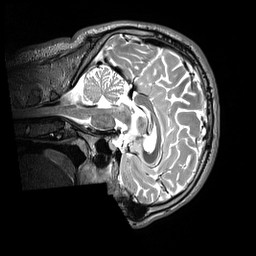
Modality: T2w
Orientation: sagittal
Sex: male
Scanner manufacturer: siemens
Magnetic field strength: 3 T
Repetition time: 3.2 s
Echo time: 0.409 s